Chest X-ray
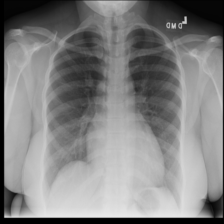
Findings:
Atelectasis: negative
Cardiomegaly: negative
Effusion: negative
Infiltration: negative
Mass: negative
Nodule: negative
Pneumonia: negative
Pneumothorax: negative
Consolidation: negative
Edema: negative
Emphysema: negative
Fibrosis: negative
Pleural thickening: negative
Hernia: negative